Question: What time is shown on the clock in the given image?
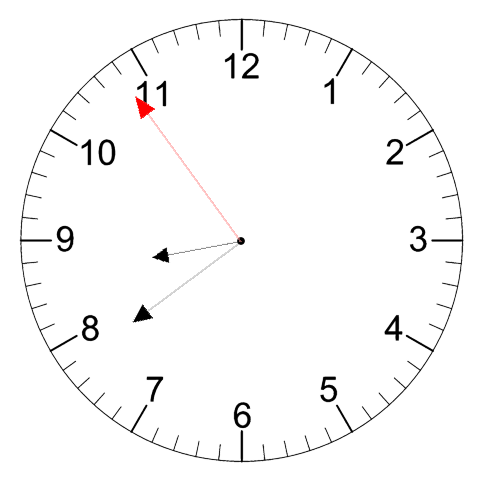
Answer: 08:38:54